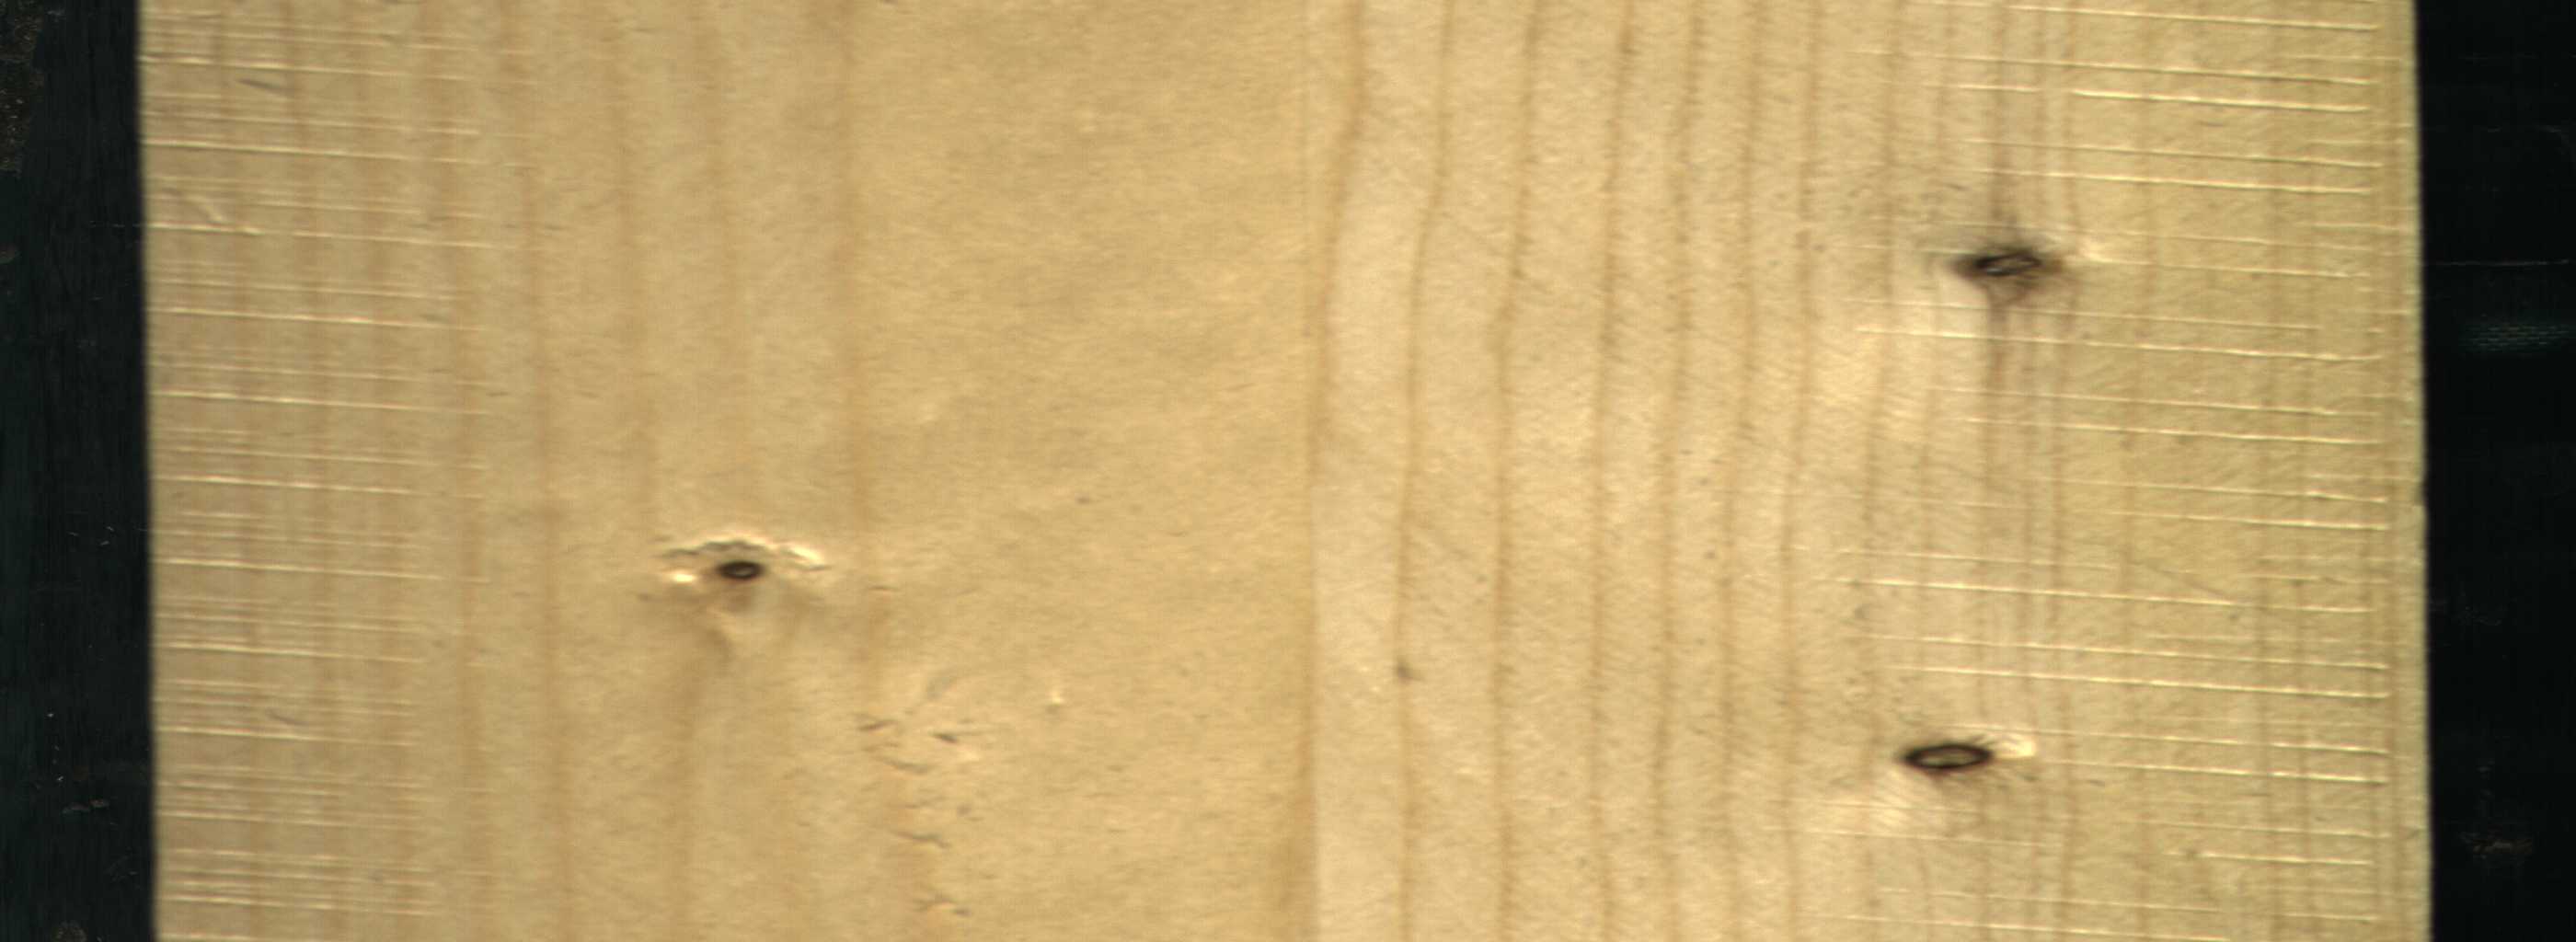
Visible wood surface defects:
Dead_Knot
Dead_Knot
Dead_Knot